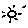
Label: sun